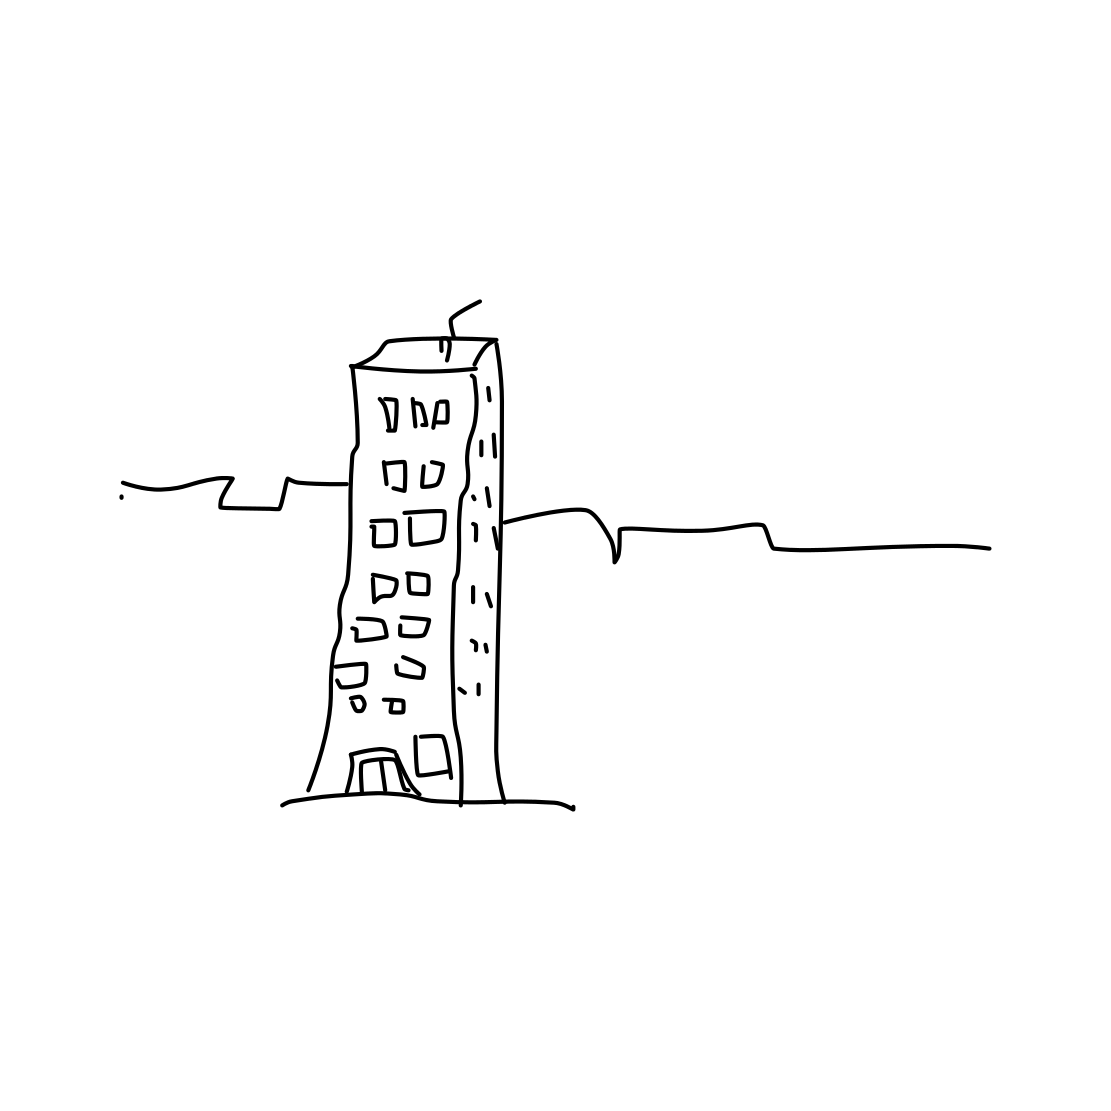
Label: skyscraper